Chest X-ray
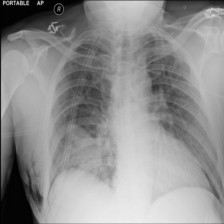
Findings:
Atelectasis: negative
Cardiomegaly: negative
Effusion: negative
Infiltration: negative
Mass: negative
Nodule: negative
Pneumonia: negative
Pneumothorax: negative
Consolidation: negative
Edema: negative
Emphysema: negative
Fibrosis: negative
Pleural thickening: negative
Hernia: negative